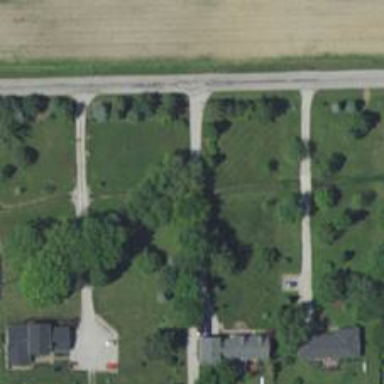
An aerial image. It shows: Driveway bridge over service road.